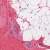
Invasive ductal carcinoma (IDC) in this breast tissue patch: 0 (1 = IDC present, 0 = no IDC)